Question: Buffer is not defined after migrating from CRA(create react app)

"vite": "^2.7.12"
I try to add plugins, add define for Buffer, but it's not work.
'''
const viteConfig = defineConfig({
/* define: {
"Buffer": {}
},*/
plugins: [reactRefresh(), react()],
build: {
rollupOptions: {
input: {
main: resolve('index.html'),
},
},
},
clearScreen: false
});
'''
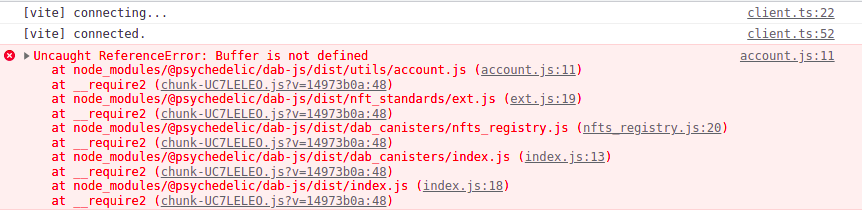
Answer: Install this library
@esbuild-plugins/node-globals-polyfill
and add this in your vite.config.js
'''
export default defineConfig({
// ...other config settings
optimizeDeps: {
esbuildOptions: {
// Node.js global to browser globalThis
define: {
global: 'globalThis'
},
// Enable esbuild polyfill plugins
plugins: [
NodeGlobalsPolyfillPlugin({
buffer: true
})
]
}
}
})
'''
add this libary import to your vite.config.js
'''
import { NodeGlobalsPolyfillPlugin } from '@esbuild-plugins/node-globals-polyfill'
'''